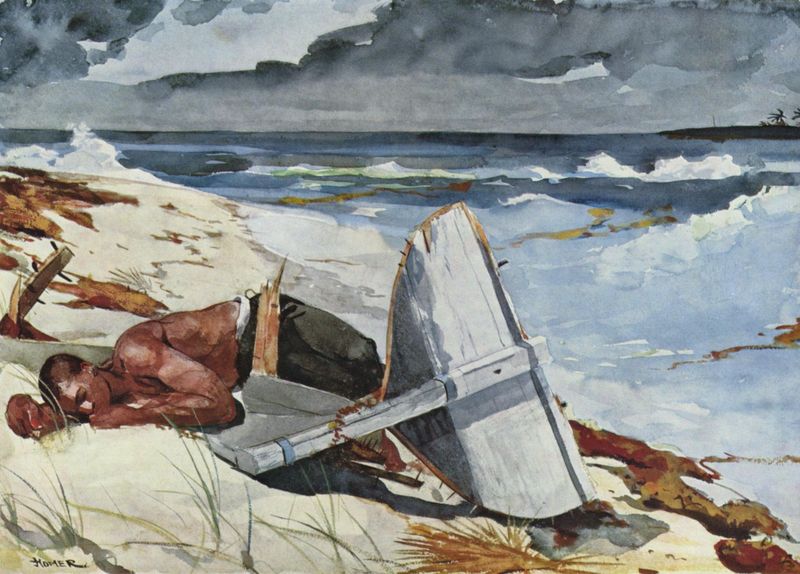
Titel: Nach dem Tornado
Künstler: Winslow Homer
Standort: Chicago (Illinois)
Institution: The Art Institute of Chicago
Schlagwörter: blau, dunkel, gemälde, hand, himmel, kopf, mann, meer, nackt, schatten, schlaf, wasser, weiß, wolken, aquarell, gelb, landschaft, ocker, sand, see, ufer, braun, grau, hell, hintergrund, holz, licht, schwarz, gras, malerei, hose, kleidung, mensch, signatur, gräser, horizont, horizontlinie, wind, gewässer, sonne, insel, figur, realismus, boot, ruder, farbig, gischt, küste, schiff, segelboot, strand, wellen, liegen, schlafend, haltung, düne, dünen, schaum, brandung, schiffbruch, sturm, stürmisch, unwetter, wetter, stuck, palme, halbnackt, junge, liegend, neger, algen, sandstrand, schwert, staub, fragment, kaputt, afrikaner, schwarzer, wrack, zerstört, palmen, dünengras, wellenkämme, erschöpft, graß, gestrandet, landstrich, wrackteile, braunt, angeschwemmt, bruch, splitter, reet, strandgut, erschöpfung, floß, schiffsbruch, schiffbrüchig, schiffbrüchiger, steuer, bateau, robinson, schlafe, homer, bewusstlos, zerschellen, echoue, seegraß, schiffsbrüchiger